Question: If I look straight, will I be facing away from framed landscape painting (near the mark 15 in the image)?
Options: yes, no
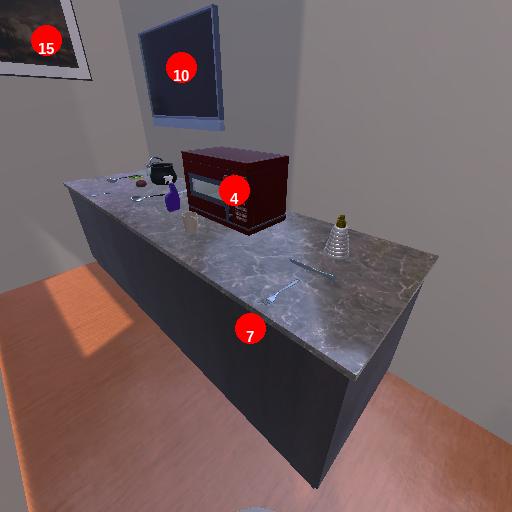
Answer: yes